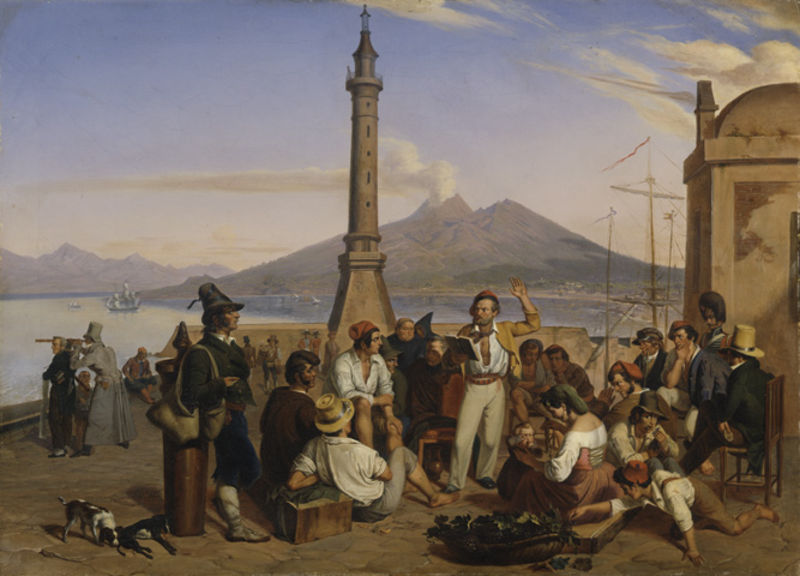
Titel: Der Improvisator am Molo zu Neapel
Künstler: Friedrich Mosbrugger
Standort: Karlsruhe
Institution: Staatliche Kunsthalle Karlsruhe
Schlagwörter: berg, blau, blätter, gemälde, gruppe, himmel, mann, meer, wasser, weiß, wolken, frauen, landschaft, menschen, see, ufer, blumen, frankreich, frau, hut, hüte, licht, männer, stuhl, ausblick, gebäude, haus, hund, hunde, rot, tiere, ansammlung, leute, menge, versammlung, mütze, öl, horizont, kirche, qualm, rauch, insel, redner, kind, bauern, boot, turm, küste, schiff, schiffe, segel, sommer, wellen, liegen, fahnen, italien, süden, mieder, fischer, mast, rede, segelschiff, gepäck, berge, dorf, mauer, ausflug, baby, pause, markt, platz, hafen, masten, ölgemälde, abfahrt, seemann, seemänner, seestück, ansprache, wein, dichter, lesen, korb, junge, ölfarbe, bucht, spiel, buch, kirch, vulkan, leuchtturm, aufstand, volk, kiste, tasche, sonntag, sänger, wanderer, mönch, fernrohr, leser, matrosen, fernglas, ankunft, waser, vorlesen, mäner, lesung, vesuv, vorleser, zuhören, lektüre, neapel, leite, schiffsmast, vortragen, figurengruppe, vortrag, fischmarkt, proklamation, ätna, golf von neapel, auslfug, napoli, erzähler, jakobinermütze, sprecher, tiroler, leutturm, am hafen, aunf, segelschicff, fernröhr, genredarsellung, seemaänner, fernglas  segel